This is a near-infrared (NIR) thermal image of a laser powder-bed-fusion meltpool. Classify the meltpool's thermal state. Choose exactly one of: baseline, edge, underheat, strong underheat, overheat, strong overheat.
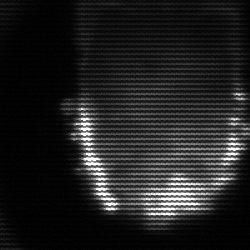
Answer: baseline